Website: crate-barrel
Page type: cart
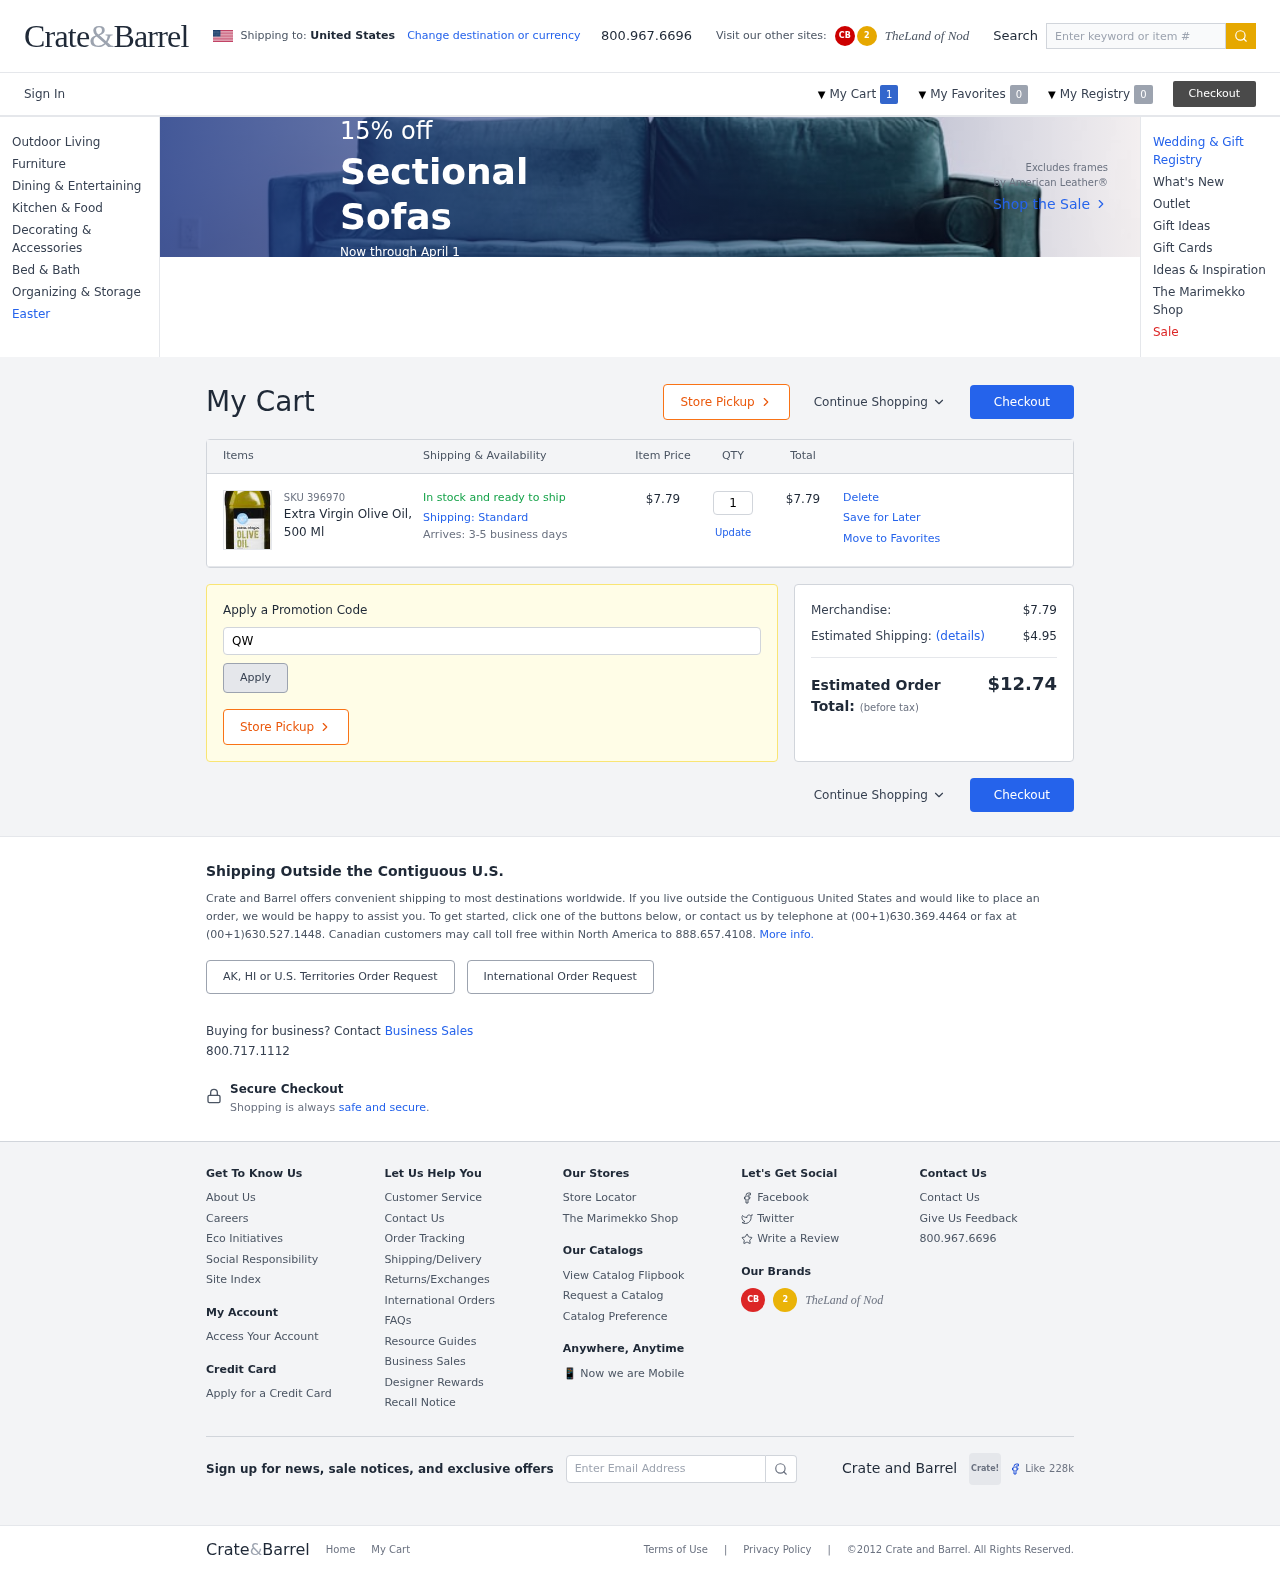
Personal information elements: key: PII_PROMO_CODE
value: QWNSAVE
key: PII_COUNTRY
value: United States
Product elements: key: PRODUCT1_NAME
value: Extra Virgin Olive Oil, 500 Ml
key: PRODUCT1_PRICE
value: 7.79
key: PRODUCT1_QUANTITY
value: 1
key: PRODUCT1_SKU
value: SKU 396970
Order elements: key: ORDER_NUM_ITEMS
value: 1
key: ORDER_ITEM_TOTAL
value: $7.79
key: ORDER_SUBTOTAL
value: $7.79
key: ORDER_SHIPPING_COST
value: $4.95
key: ORDER_TOTAL
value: $12.74
Search elements: key: HEADER_SEARCH
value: Enter keyword or item #